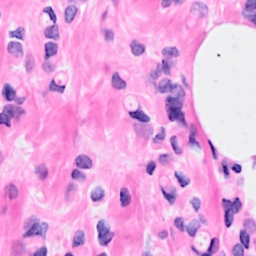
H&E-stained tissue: Breast